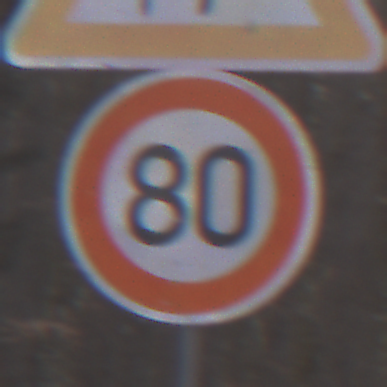
Verkehrszeichen: Geschwindigkeit80
Zusatzzeichen oben: KinderRechts
Umgebung: Outdoor, Nature
Tageszeit: Midday
Wetter: Overcast
Licht: Natural
Jahreszeit: Autumn
Kontrast: LowContrast